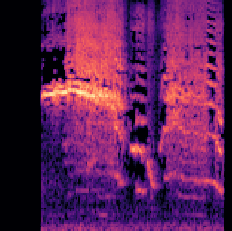
Sound class: Baby cry